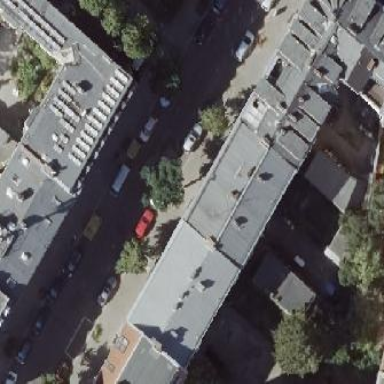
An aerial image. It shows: Residential building.